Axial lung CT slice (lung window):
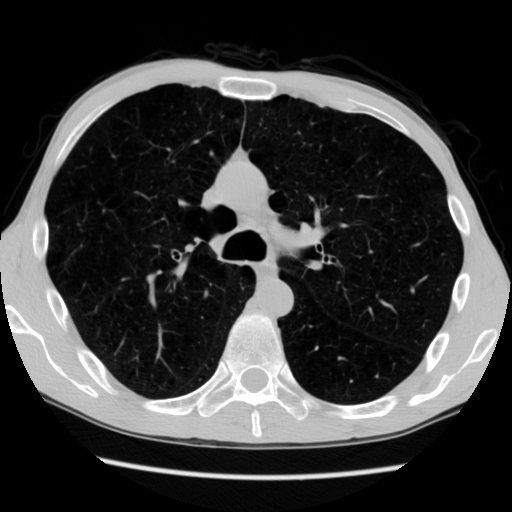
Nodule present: no